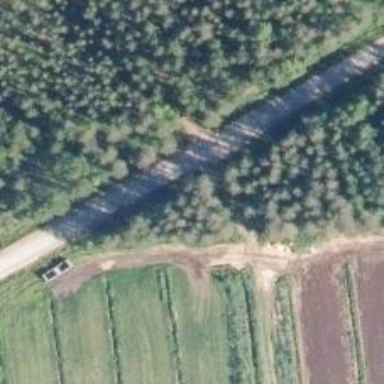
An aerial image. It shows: Simple road.